Field crop: maize
Growth stage: 1
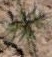
Species: salsola